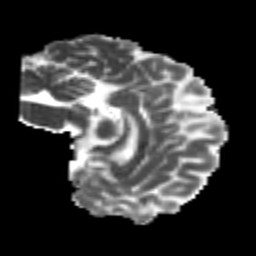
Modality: MD
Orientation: sagittal
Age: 24
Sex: male
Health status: healthy
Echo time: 0.074 s